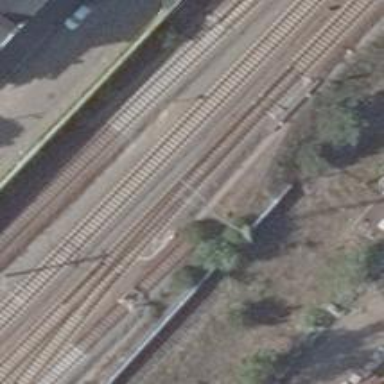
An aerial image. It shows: Railway yard used for servicing trains.